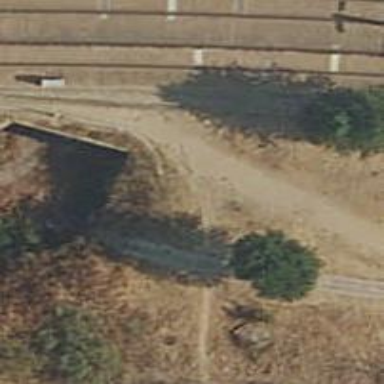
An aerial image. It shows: Dirt track road.